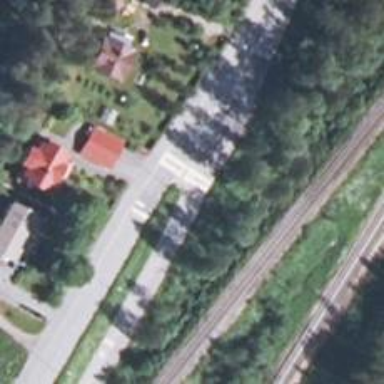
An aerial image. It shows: Road with "give way" sign.